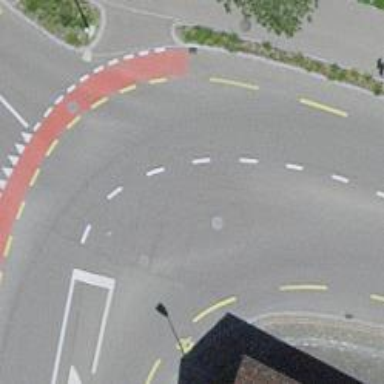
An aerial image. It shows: Asphalt road with primary highway designation. There is dedicated cycle lane on the left.